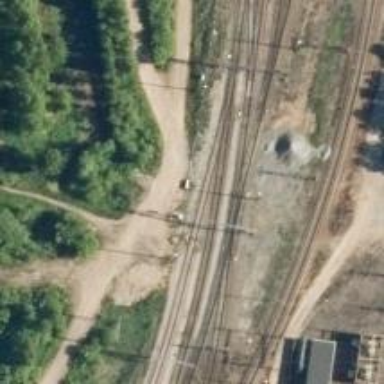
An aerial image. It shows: Wedge used for railway derailment.